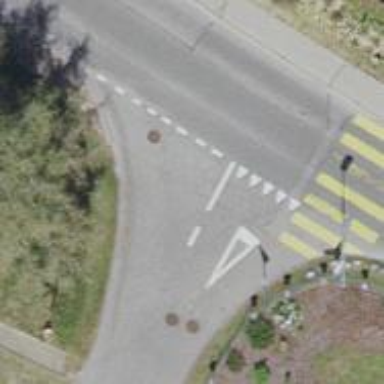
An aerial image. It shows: Road with "give way" sign.